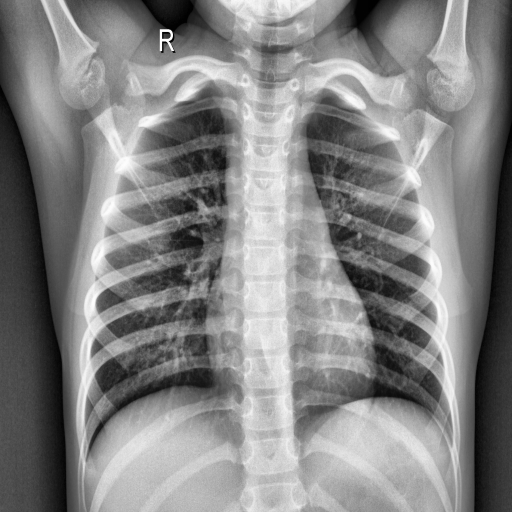
Finding: NORMAL